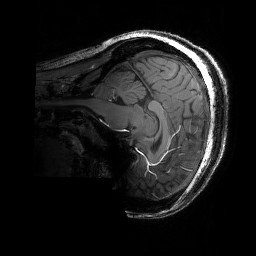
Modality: T1w
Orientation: sagittal
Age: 24
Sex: female
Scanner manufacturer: siemens
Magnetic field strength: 6.98 T
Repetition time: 3 s
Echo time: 0.00388 s